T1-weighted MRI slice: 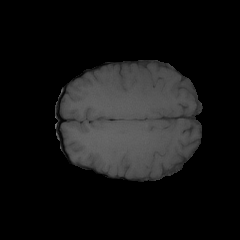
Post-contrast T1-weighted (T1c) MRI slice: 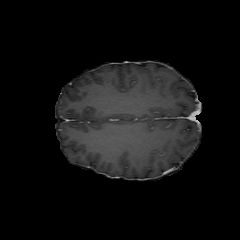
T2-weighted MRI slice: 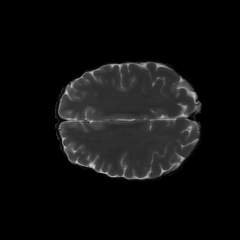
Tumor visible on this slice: no